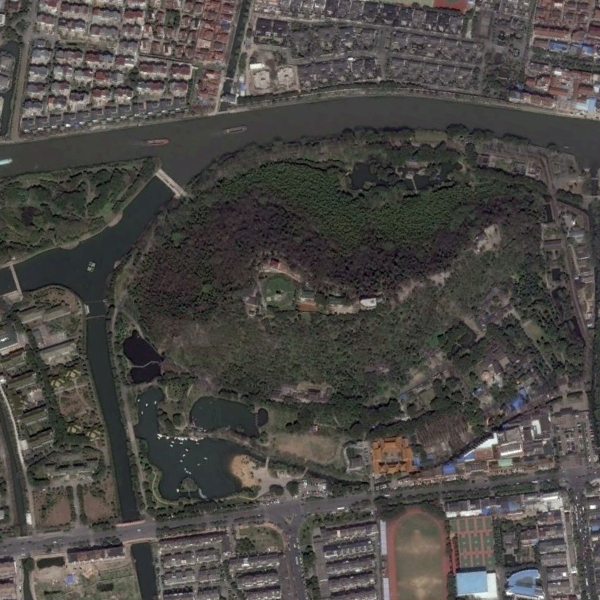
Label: Park